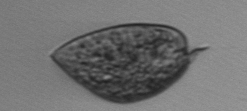
Label: Prorocentrum_micans